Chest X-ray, AP view. Patient: 29 years old, sex M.
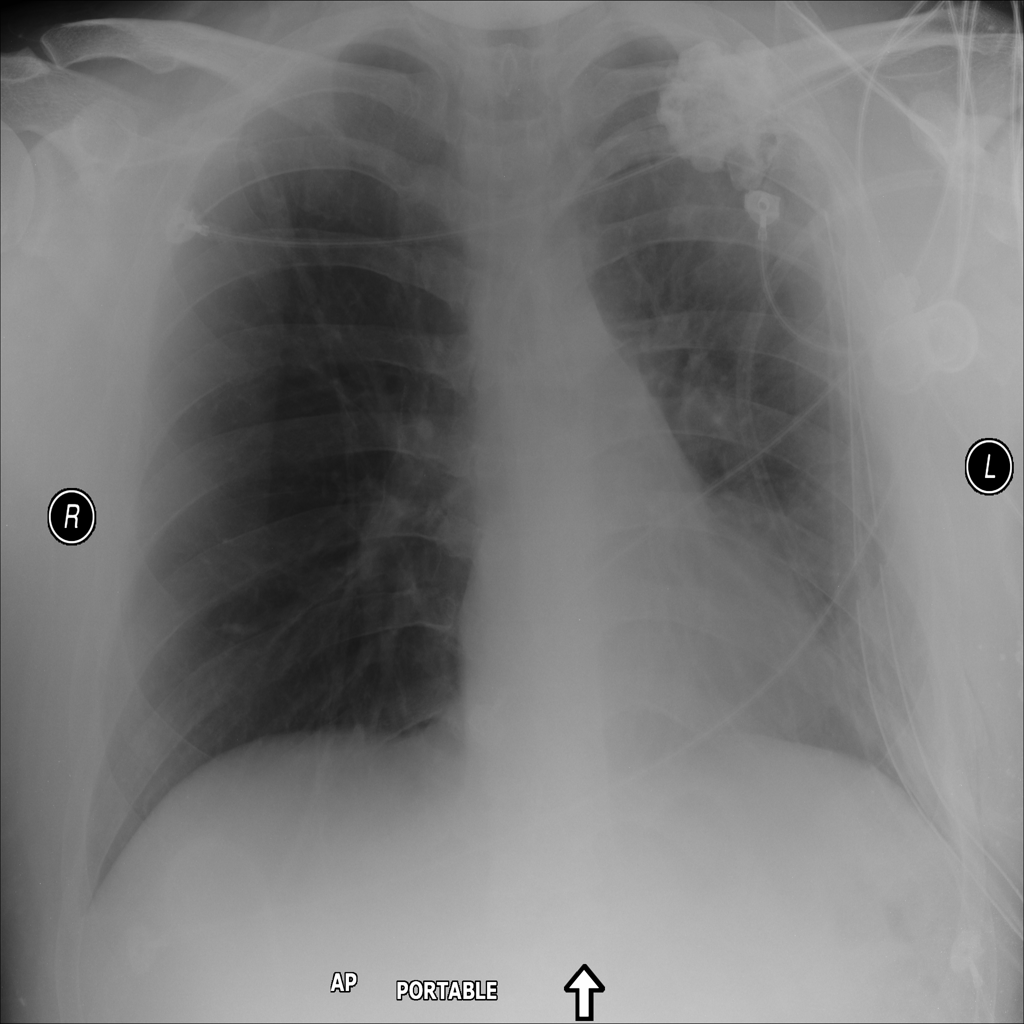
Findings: Mass